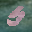
Label: 5